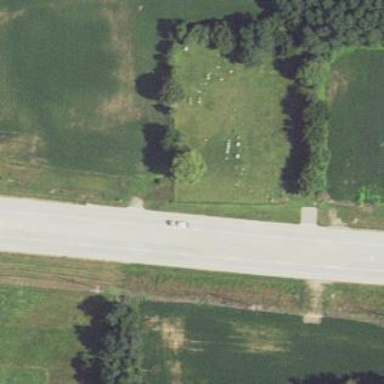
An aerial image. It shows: Cemetery.